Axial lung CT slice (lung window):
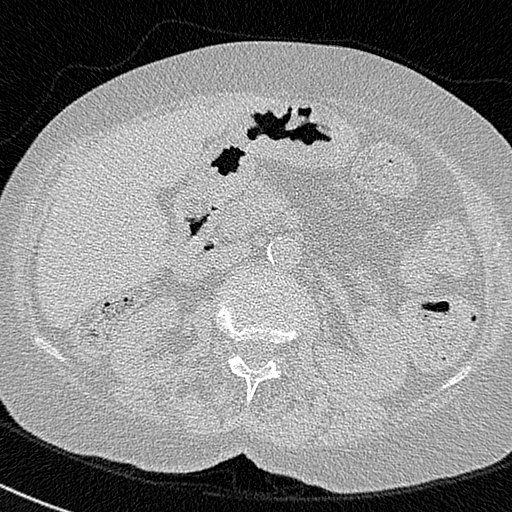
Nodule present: no